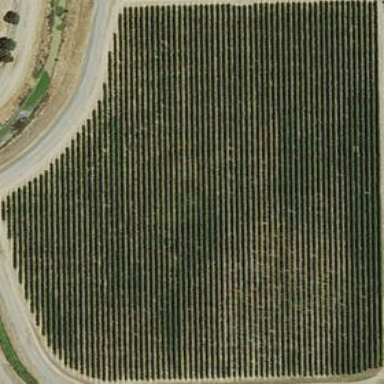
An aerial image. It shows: Vineyard where grapes are grown.